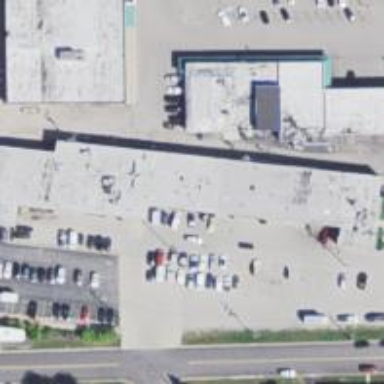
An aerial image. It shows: Alleyway designated as service road.